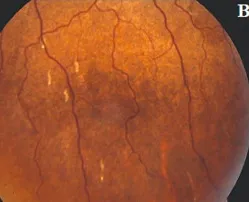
Fundus picture and FFA findings of case 2:. RE posterior pole shows AS with disciform scar in macula, multiple comet-tail lesions inferiorly, and ,staining on late phase FFA.
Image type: ophthalmic_imaging (fundus_photograph)